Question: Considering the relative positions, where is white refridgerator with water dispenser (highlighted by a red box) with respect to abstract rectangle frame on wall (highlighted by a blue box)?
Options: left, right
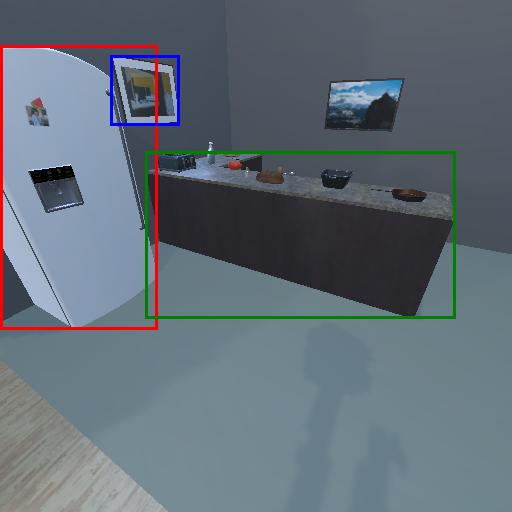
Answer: left